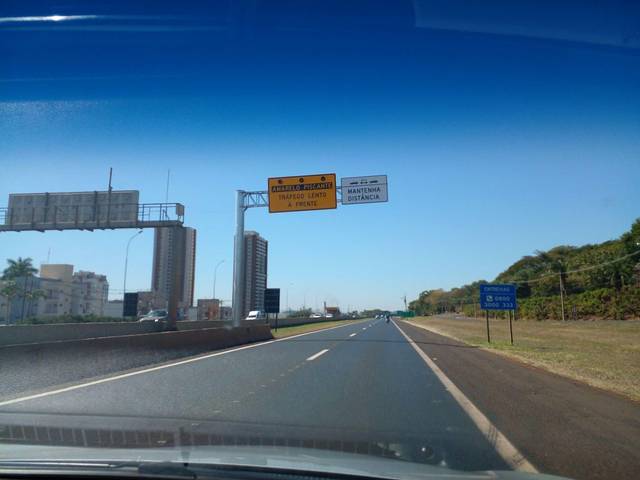
Region: Brazil
Coordinates: -21.224, -47.8